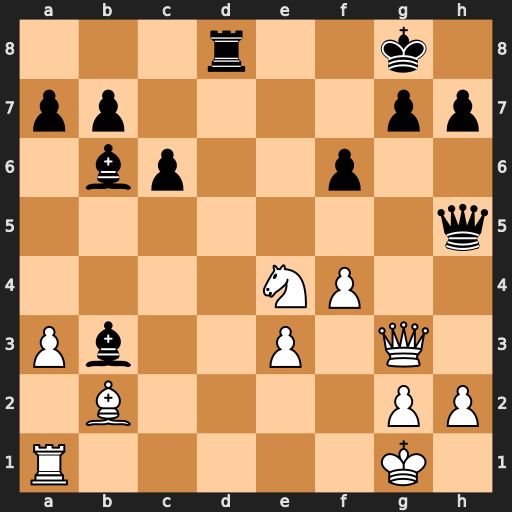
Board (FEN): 3r2k1/pp4pp/1bp2p2/7q/4NP2/Pb2P1Q1/1B4PP/R5K1
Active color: w
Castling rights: -
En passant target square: -
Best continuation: Nxf6+ Kf7 Nxh5